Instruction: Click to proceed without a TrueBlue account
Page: checkout
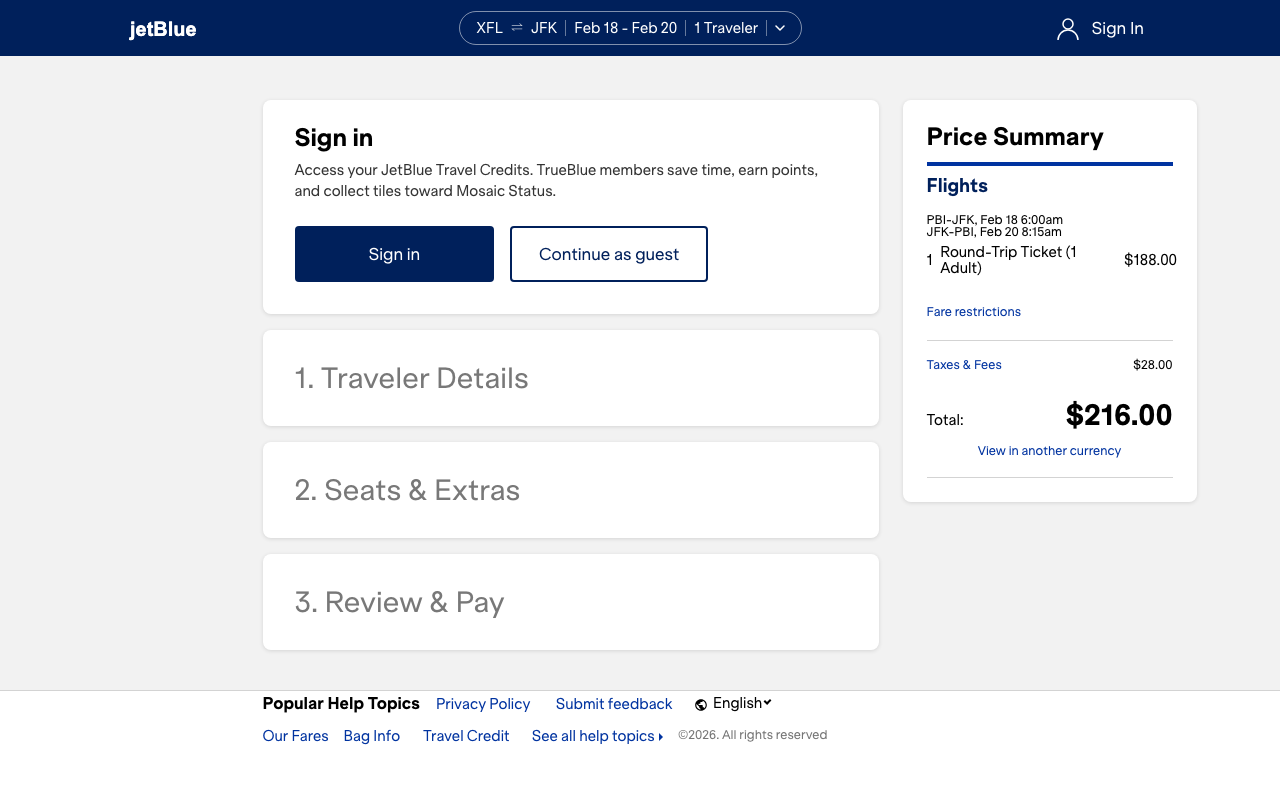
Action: click